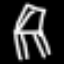
Label: chair